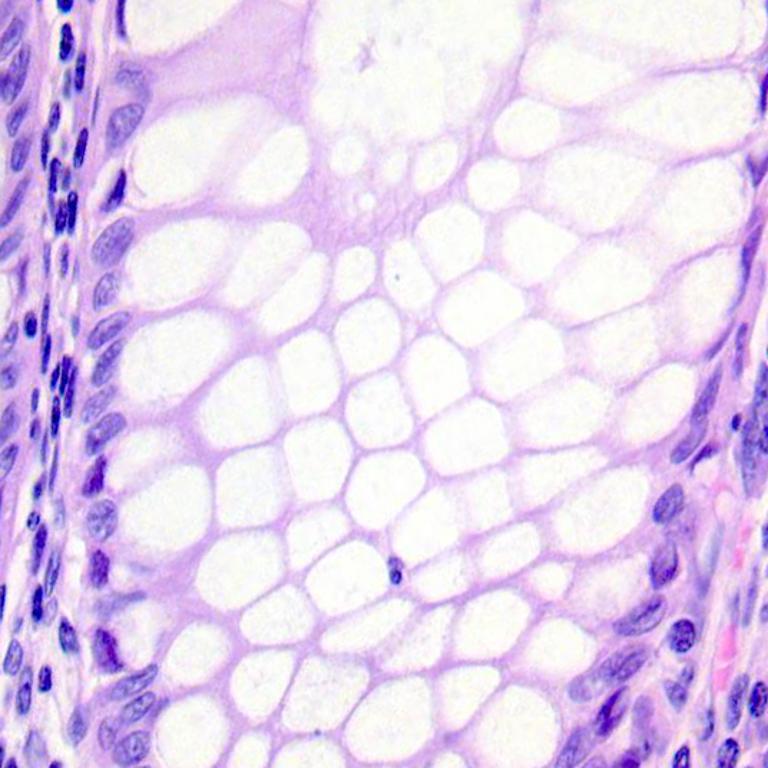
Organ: colon
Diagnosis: benign